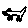
Label: cat